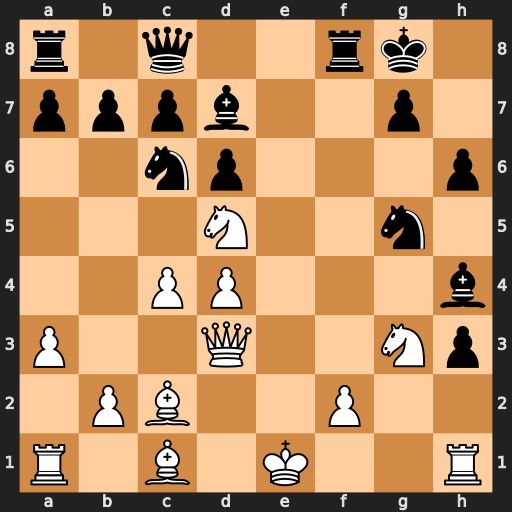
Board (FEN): r1q2rk1/pppb2p1/2np3p/3N2n1/2PP3b/P2Q2Np/1PB2P2/R1B1K2R
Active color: w
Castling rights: KQ
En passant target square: -
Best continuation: Bxg5 Bf5 Nxf5